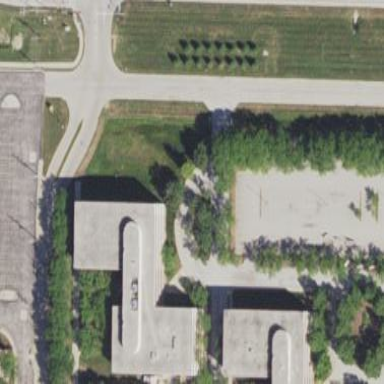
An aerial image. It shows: Office building.